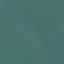
Land use / land cover: SeaLake